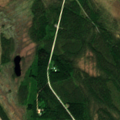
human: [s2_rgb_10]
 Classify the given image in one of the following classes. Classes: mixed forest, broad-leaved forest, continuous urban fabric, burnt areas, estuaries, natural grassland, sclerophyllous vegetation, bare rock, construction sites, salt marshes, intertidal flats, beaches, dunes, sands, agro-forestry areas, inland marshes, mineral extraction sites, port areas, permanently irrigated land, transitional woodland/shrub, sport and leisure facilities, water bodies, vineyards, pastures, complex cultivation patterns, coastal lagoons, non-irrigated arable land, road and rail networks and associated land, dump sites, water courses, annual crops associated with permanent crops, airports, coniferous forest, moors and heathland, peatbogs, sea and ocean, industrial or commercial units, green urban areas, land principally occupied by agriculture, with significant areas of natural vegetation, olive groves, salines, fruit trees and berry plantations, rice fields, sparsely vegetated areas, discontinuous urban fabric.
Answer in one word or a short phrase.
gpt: coniferous forest, mixed forest, transitional woodland/shrub